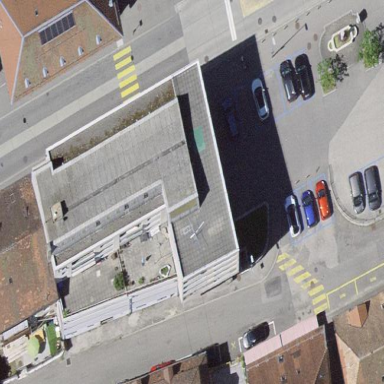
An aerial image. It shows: Flat-roofed building.